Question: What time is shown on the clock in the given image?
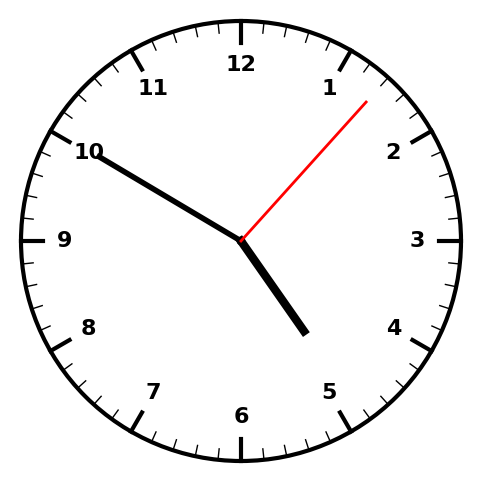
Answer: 04:50:07